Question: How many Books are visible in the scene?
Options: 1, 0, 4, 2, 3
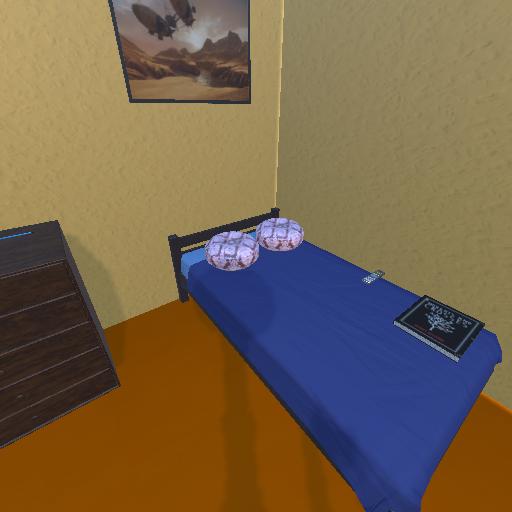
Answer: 1